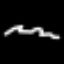
Label: squiggle